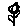
Label: flower